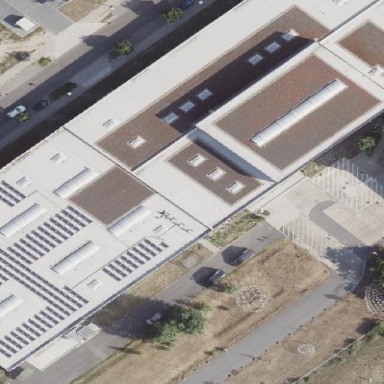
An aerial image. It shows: Industrial building.